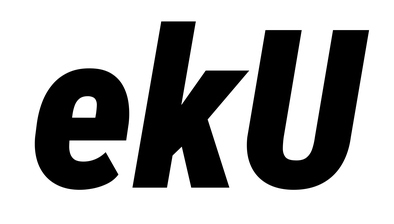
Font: Roboto-Italic_Condensed_Black_Italic